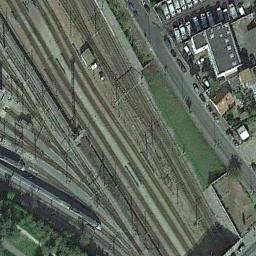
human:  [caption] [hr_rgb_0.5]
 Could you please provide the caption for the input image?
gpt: Several buildings of different shapes and sizes are beside the railway .

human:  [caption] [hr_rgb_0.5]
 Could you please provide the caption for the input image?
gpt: These railways have some buildings on one side of the railways and a train is on one railway .

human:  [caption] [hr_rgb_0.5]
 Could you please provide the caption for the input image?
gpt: The railway is next to the grass and houses .

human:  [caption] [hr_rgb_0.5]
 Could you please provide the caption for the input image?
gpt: There are two parallel railway lines here .

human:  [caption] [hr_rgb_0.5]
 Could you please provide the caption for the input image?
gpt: There are some buildings beside the railway .